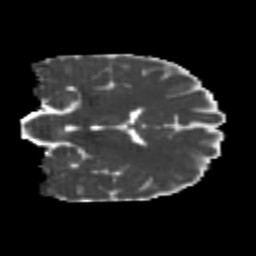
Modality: MD
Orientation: coronal
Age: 20
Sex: male
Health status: healthy
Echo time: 0.074 s